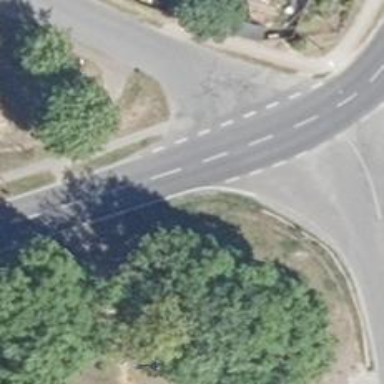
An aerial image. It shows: Secondary road with asphalt surface. There is left sidewalk with asphalt surface.